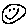
Label: smiley face